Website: ulta-beauty
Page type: store-pickup
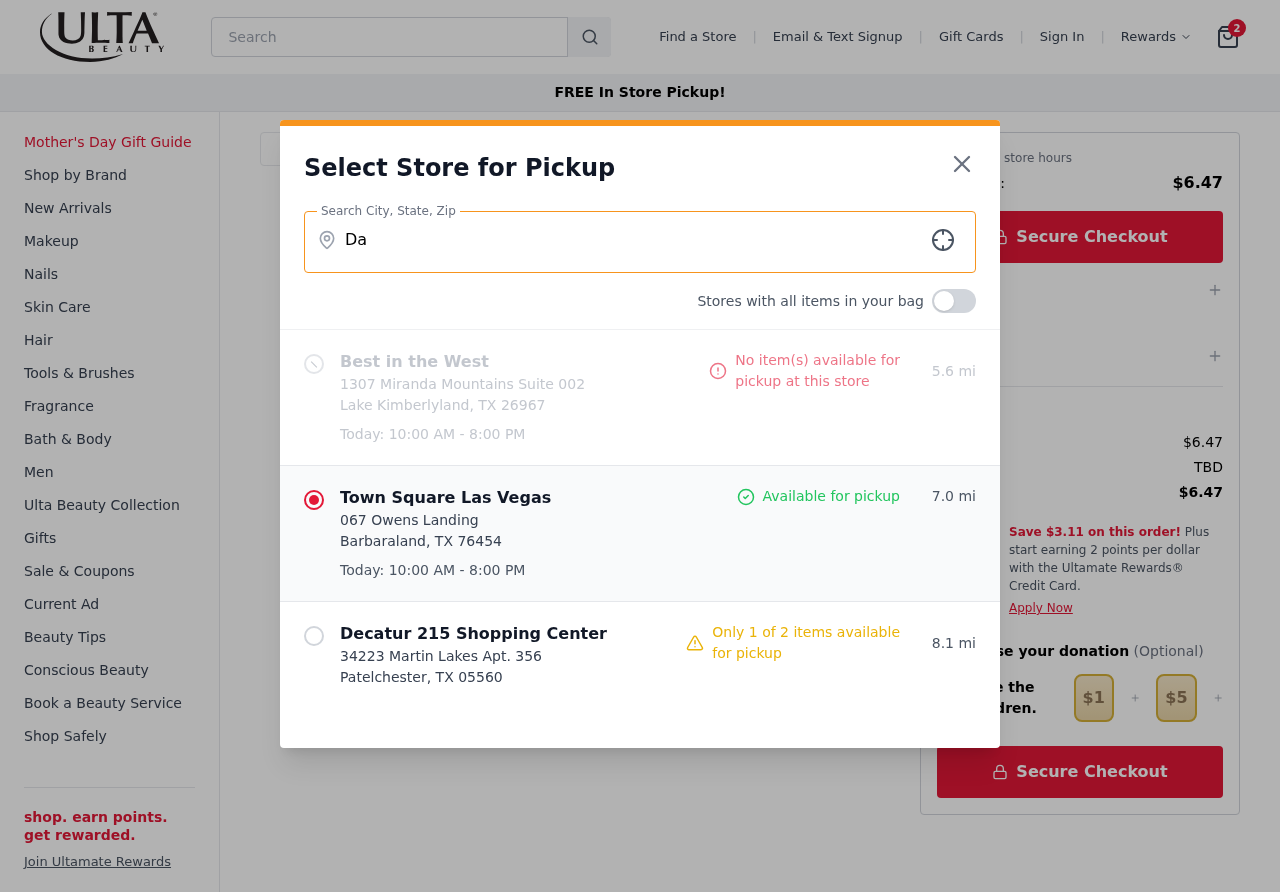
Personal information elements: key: PII_CITY
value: Danielfort
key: PII_LOCATION1_CITY_STATE_ZIP
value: Lake Kimberlyland, TX 26967
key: PII_LOCATION1_NAME
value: Best in the West
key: PII_LOCATION1_STREET
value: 1307 Miranda Mountains Suite 002
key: PII_LOCATION2_CITY_STATE_ZIP
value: Barbaraland, TX 76454
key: PII_LOCATION2_NAME
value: Town Square Las Vegas
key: PII_LOCATION2_STREET
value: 067 Owens Landing
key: PII_LOCATION3_CITY_STATE_ZIP
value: Patelchester, TX 05560
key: PII_LOCATION3_NAME
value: Decatur 215 Shopping Center
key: PII_LOCATION3_STREET
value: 34223 Martin Lakes Apt. 356
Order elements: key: ORDER_NUM_ITEMS
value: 2
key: ORDER_TOTAL
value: $6.47
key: ORDER_SUBTOTAL
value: $6.47
Search elements: key: HEADER_SEARCH
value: Search
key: SEARCH_STORE_LOCATION
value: Danielfort